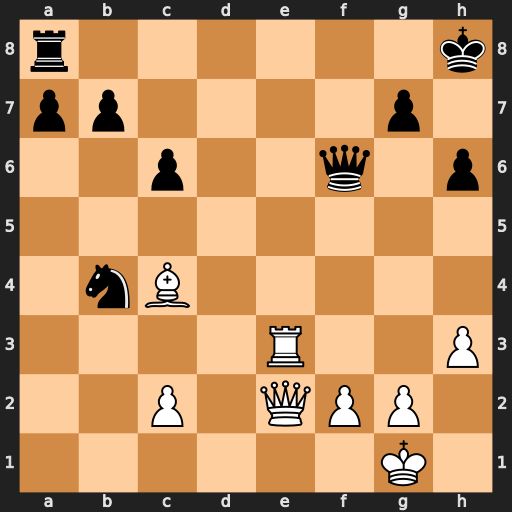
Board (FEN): r6k/pp4p1/2p2q1p/8/1nB5/4R2P/2P1QPP1/6K1
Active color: w
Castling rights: -
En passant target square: -
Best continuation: Re8+ Qf8 Rxf8+